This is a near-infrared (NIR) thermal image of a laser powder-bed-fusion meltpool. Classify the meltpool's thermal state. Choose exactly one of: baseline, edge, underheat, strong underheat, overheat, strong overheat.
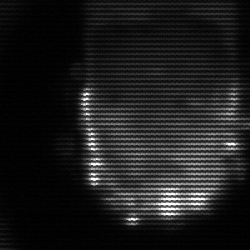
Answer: baseline